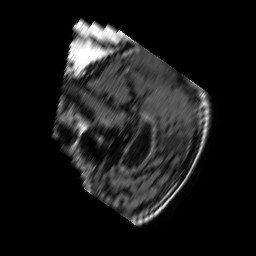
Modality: FLAIR
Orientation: sagittal
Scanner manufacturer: philips
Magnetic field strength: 1.5 T
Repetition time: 6 s
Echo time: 0.12 s